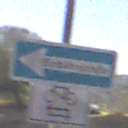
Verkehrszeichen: EinbahnstrasseLinksweisend
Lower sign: RichtungsangabeDurchPfeile9
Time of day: Midday
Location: Outdoor (Nature)
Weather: Clear
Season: NotSpecified
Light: Natural